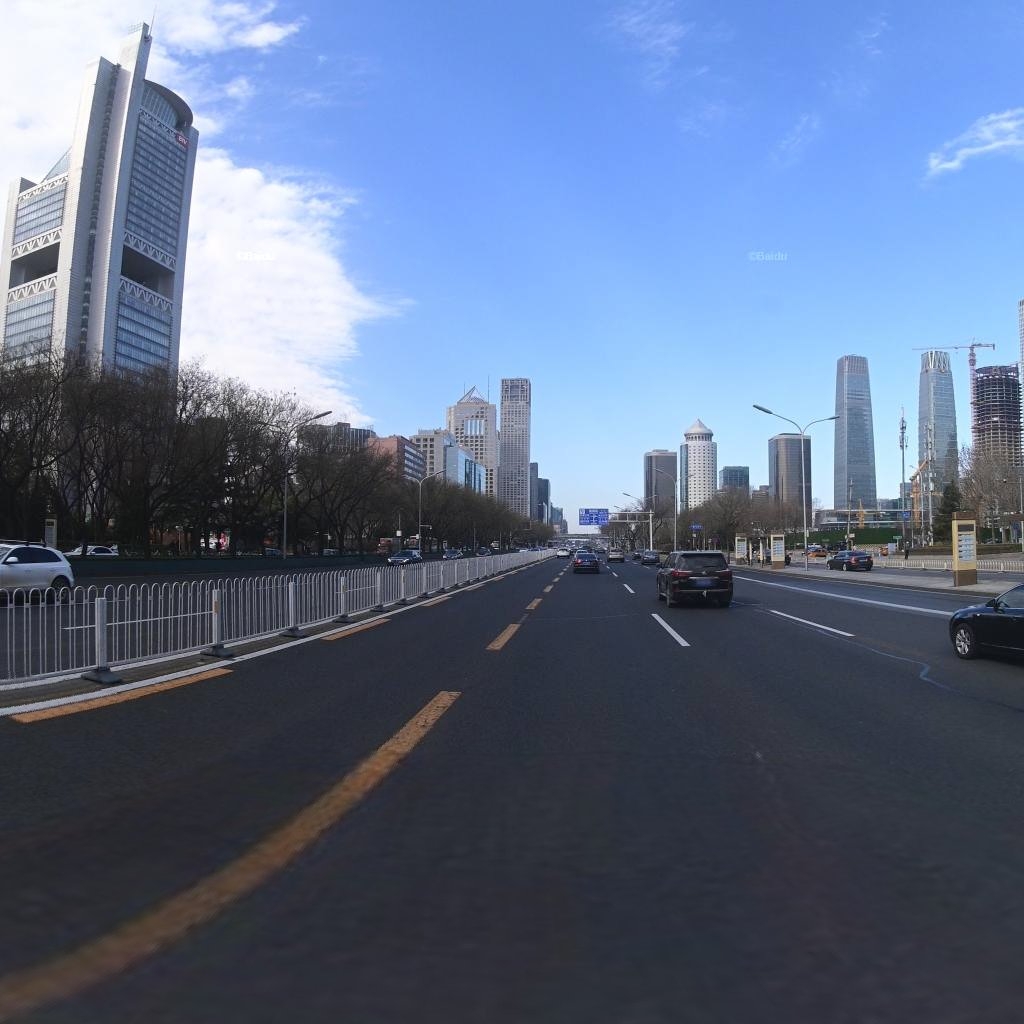
Region: Chaoyang
Road damage annotations: transverse patch, longitudinal patch